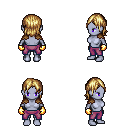
a pixel art fantasy rpg character, female body template, dark elf, purple skin, leather shoulder armor, magenta pants, blonde long bangs hairstyle, gold gloves, four views (front, back, left, right), 2x2 character sprite sheet, small pixel art, hard edges, no anti-aliasing